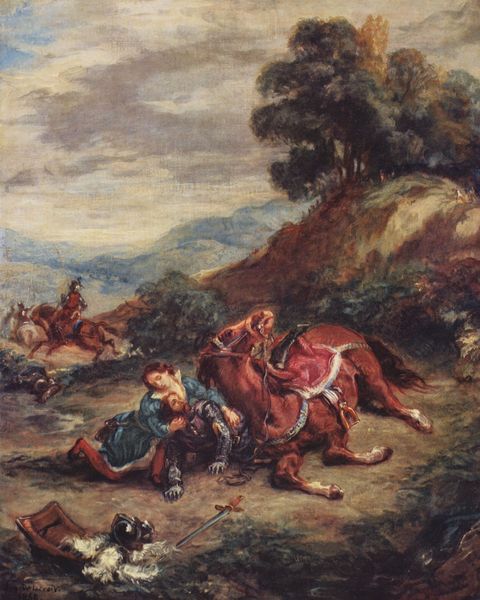
Titel: Der Tod Laras
Künstler: Eugène Delacroix
Standort: Zürich.
Institution: Stiftung Sammlung E.G. Bührle
Schlagwörter: baum, berg, blau, blätter, feder, felsen, gemälde, himmel, kampf, laub, mann, rubens, schatten, weiß, wolken, bäume, grün, landschaft, menschen, ocker, blume, braun, frau, grau, hintergrund, kleid, licht, männer, schwarz, strasse, szene, blüte, hund, tier, weg, wolke, beige, malerei, federn, tod, tot, trauer, signatur, öl, ferne, horizont, hügel, natur, busch, büsche, pfad, boden, kind, paar, tal, wald, pferd, pferde, reiter, hufe, reiten, ritt, sattel, steigbügel, zaumzeug, zügel, leidenschaft, ruhe, liegen, abhang, berge, gebirge, hang, rast, böschung, krieg, schlacht, unglück, soldaten, korb, liegend, flucht, schild, ruine, burg, geschirr, gefahr, schwert, überfall, knien, soldat, verletzt, degen, helm, ritter, jagd, rüstung, trost, sterben, ross, hilfe, nüstern, sturz, unfall, stützend, historienmalerei, duell, schlitten, rösser, verletzung, verwundet, ziegenbock, ziege, sieger, helfen, aufbäumen, satteldecke, trösten, verletzter, schützen, himmel wolken, tragisch, versetzt, sräucher, begraben, kampt, hingestreckt, öl auf leinwand, horizonte, reiser, reitunfall, scwer, urgewalten, wegreiten, totes pferd, sattel zügel, helfend, sturzszene